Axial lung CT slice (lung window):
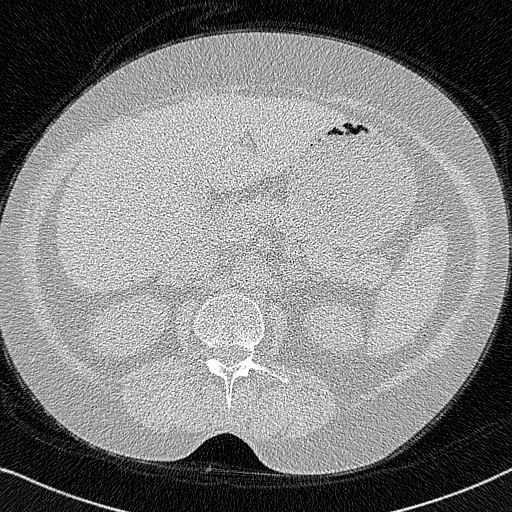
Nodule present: no